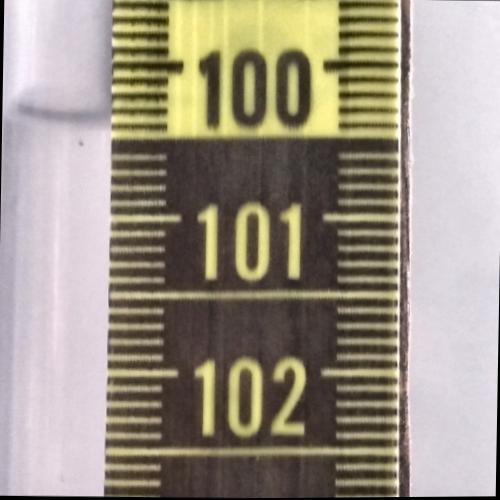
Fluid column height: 100.3 cm